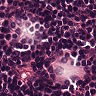
Metastatic tissue present: no